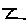
Label: zigzag